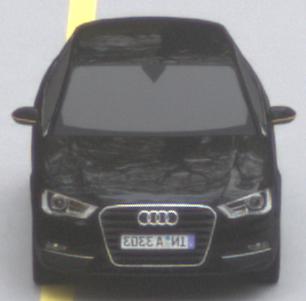
Make: Audi
Model: A3 1.2 TFSI
Detailed model: A3 (8V)
Model produced from: 2013/02
Model produced until: 2014/05
Doors: 3
Color: black
Road condition: dry road
Daytime: morning or afternoon
Contrast: low contrast